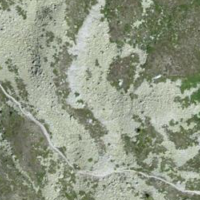
EUNIS habitat code: 48
Species observed at this site:
Jacobaea incana
Rhododendron ferrugineum